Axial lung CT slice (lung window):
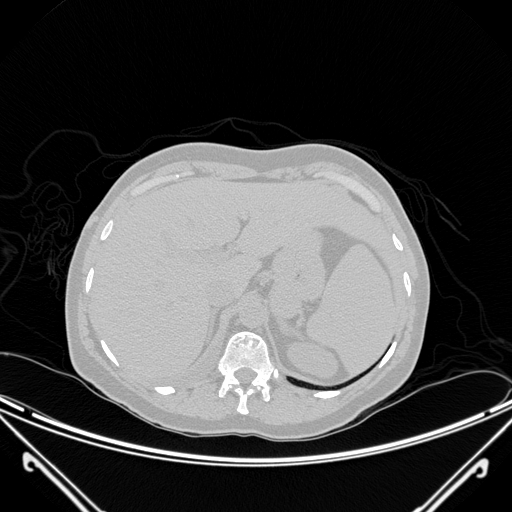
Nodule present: no